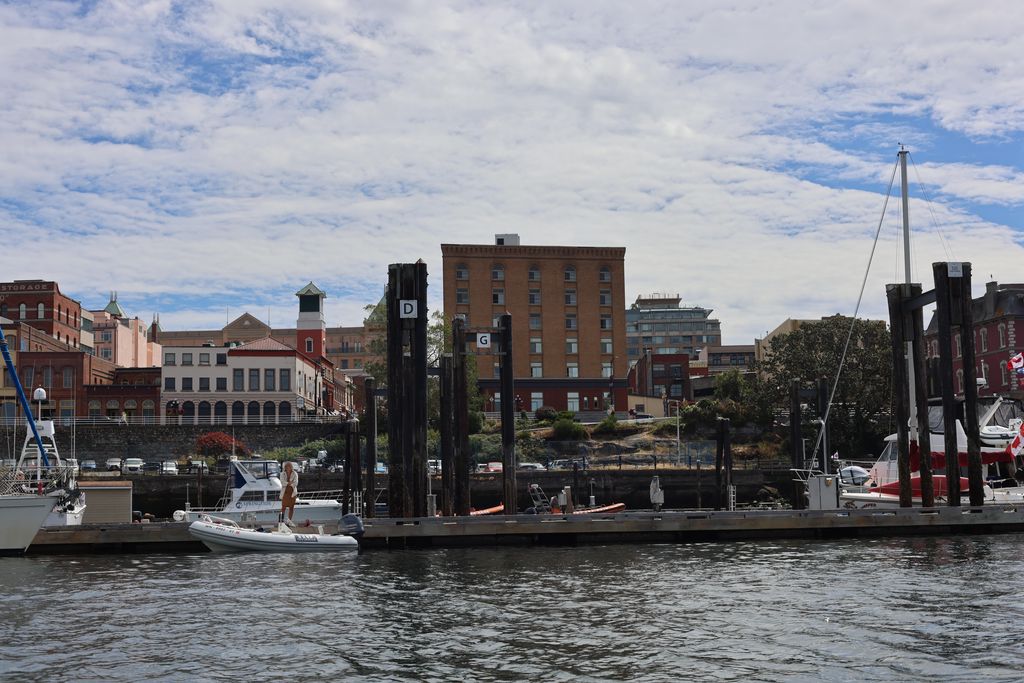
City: victoria